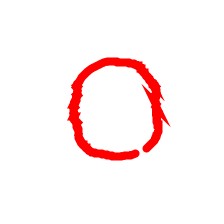
Shape: circle